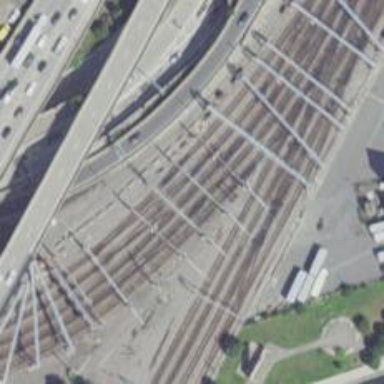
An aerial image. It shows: Railway with electrified contact lines.